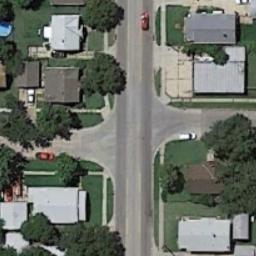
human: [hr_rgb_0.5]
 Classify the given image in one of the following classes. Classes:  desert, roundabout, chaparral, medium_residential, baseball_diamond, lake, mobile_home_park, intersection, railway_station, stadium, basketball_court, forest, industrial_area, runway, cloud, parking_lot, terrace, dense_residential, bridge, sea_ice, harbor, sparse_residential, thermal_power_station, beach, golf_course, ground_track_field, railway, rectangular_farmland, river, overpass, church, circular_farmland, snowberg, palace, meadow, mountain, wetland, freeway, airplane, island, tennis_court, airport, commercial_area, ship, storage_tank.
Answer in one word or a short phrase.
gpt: intersection